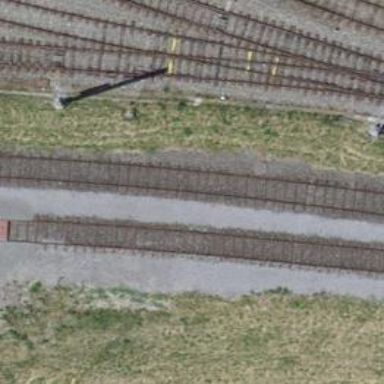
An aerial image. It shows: Single track railway in yard.